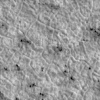
Atmospheric dust classification: not_dusty